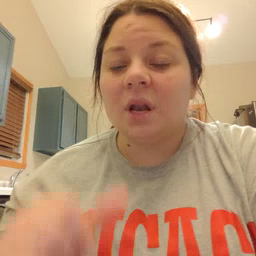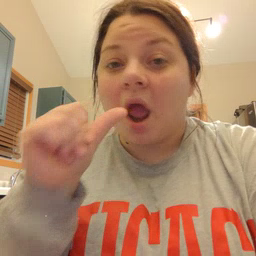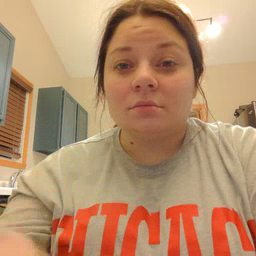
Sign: not